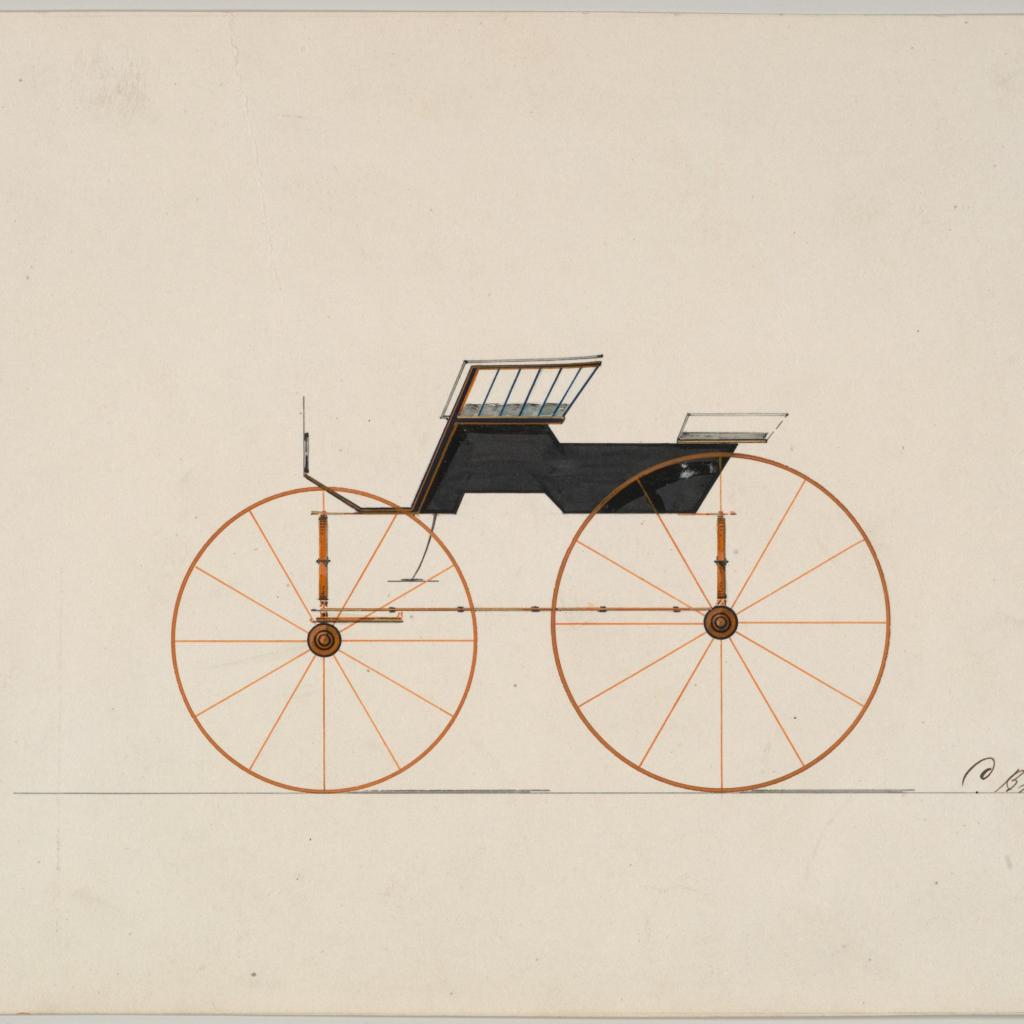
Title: Design for 4 seat Phaeton, no top (unnumbered)
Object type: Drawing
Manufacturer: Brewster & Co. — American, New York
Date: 1850–70
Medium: Pen and black ink, watercolor and gouache with gum arabic
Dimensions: sheet: 6 1/2 x 10 in. (16.5 x 25.4 cm)
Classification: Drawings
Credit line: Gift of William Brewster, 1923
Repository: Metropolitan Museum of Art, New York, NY